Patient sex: M
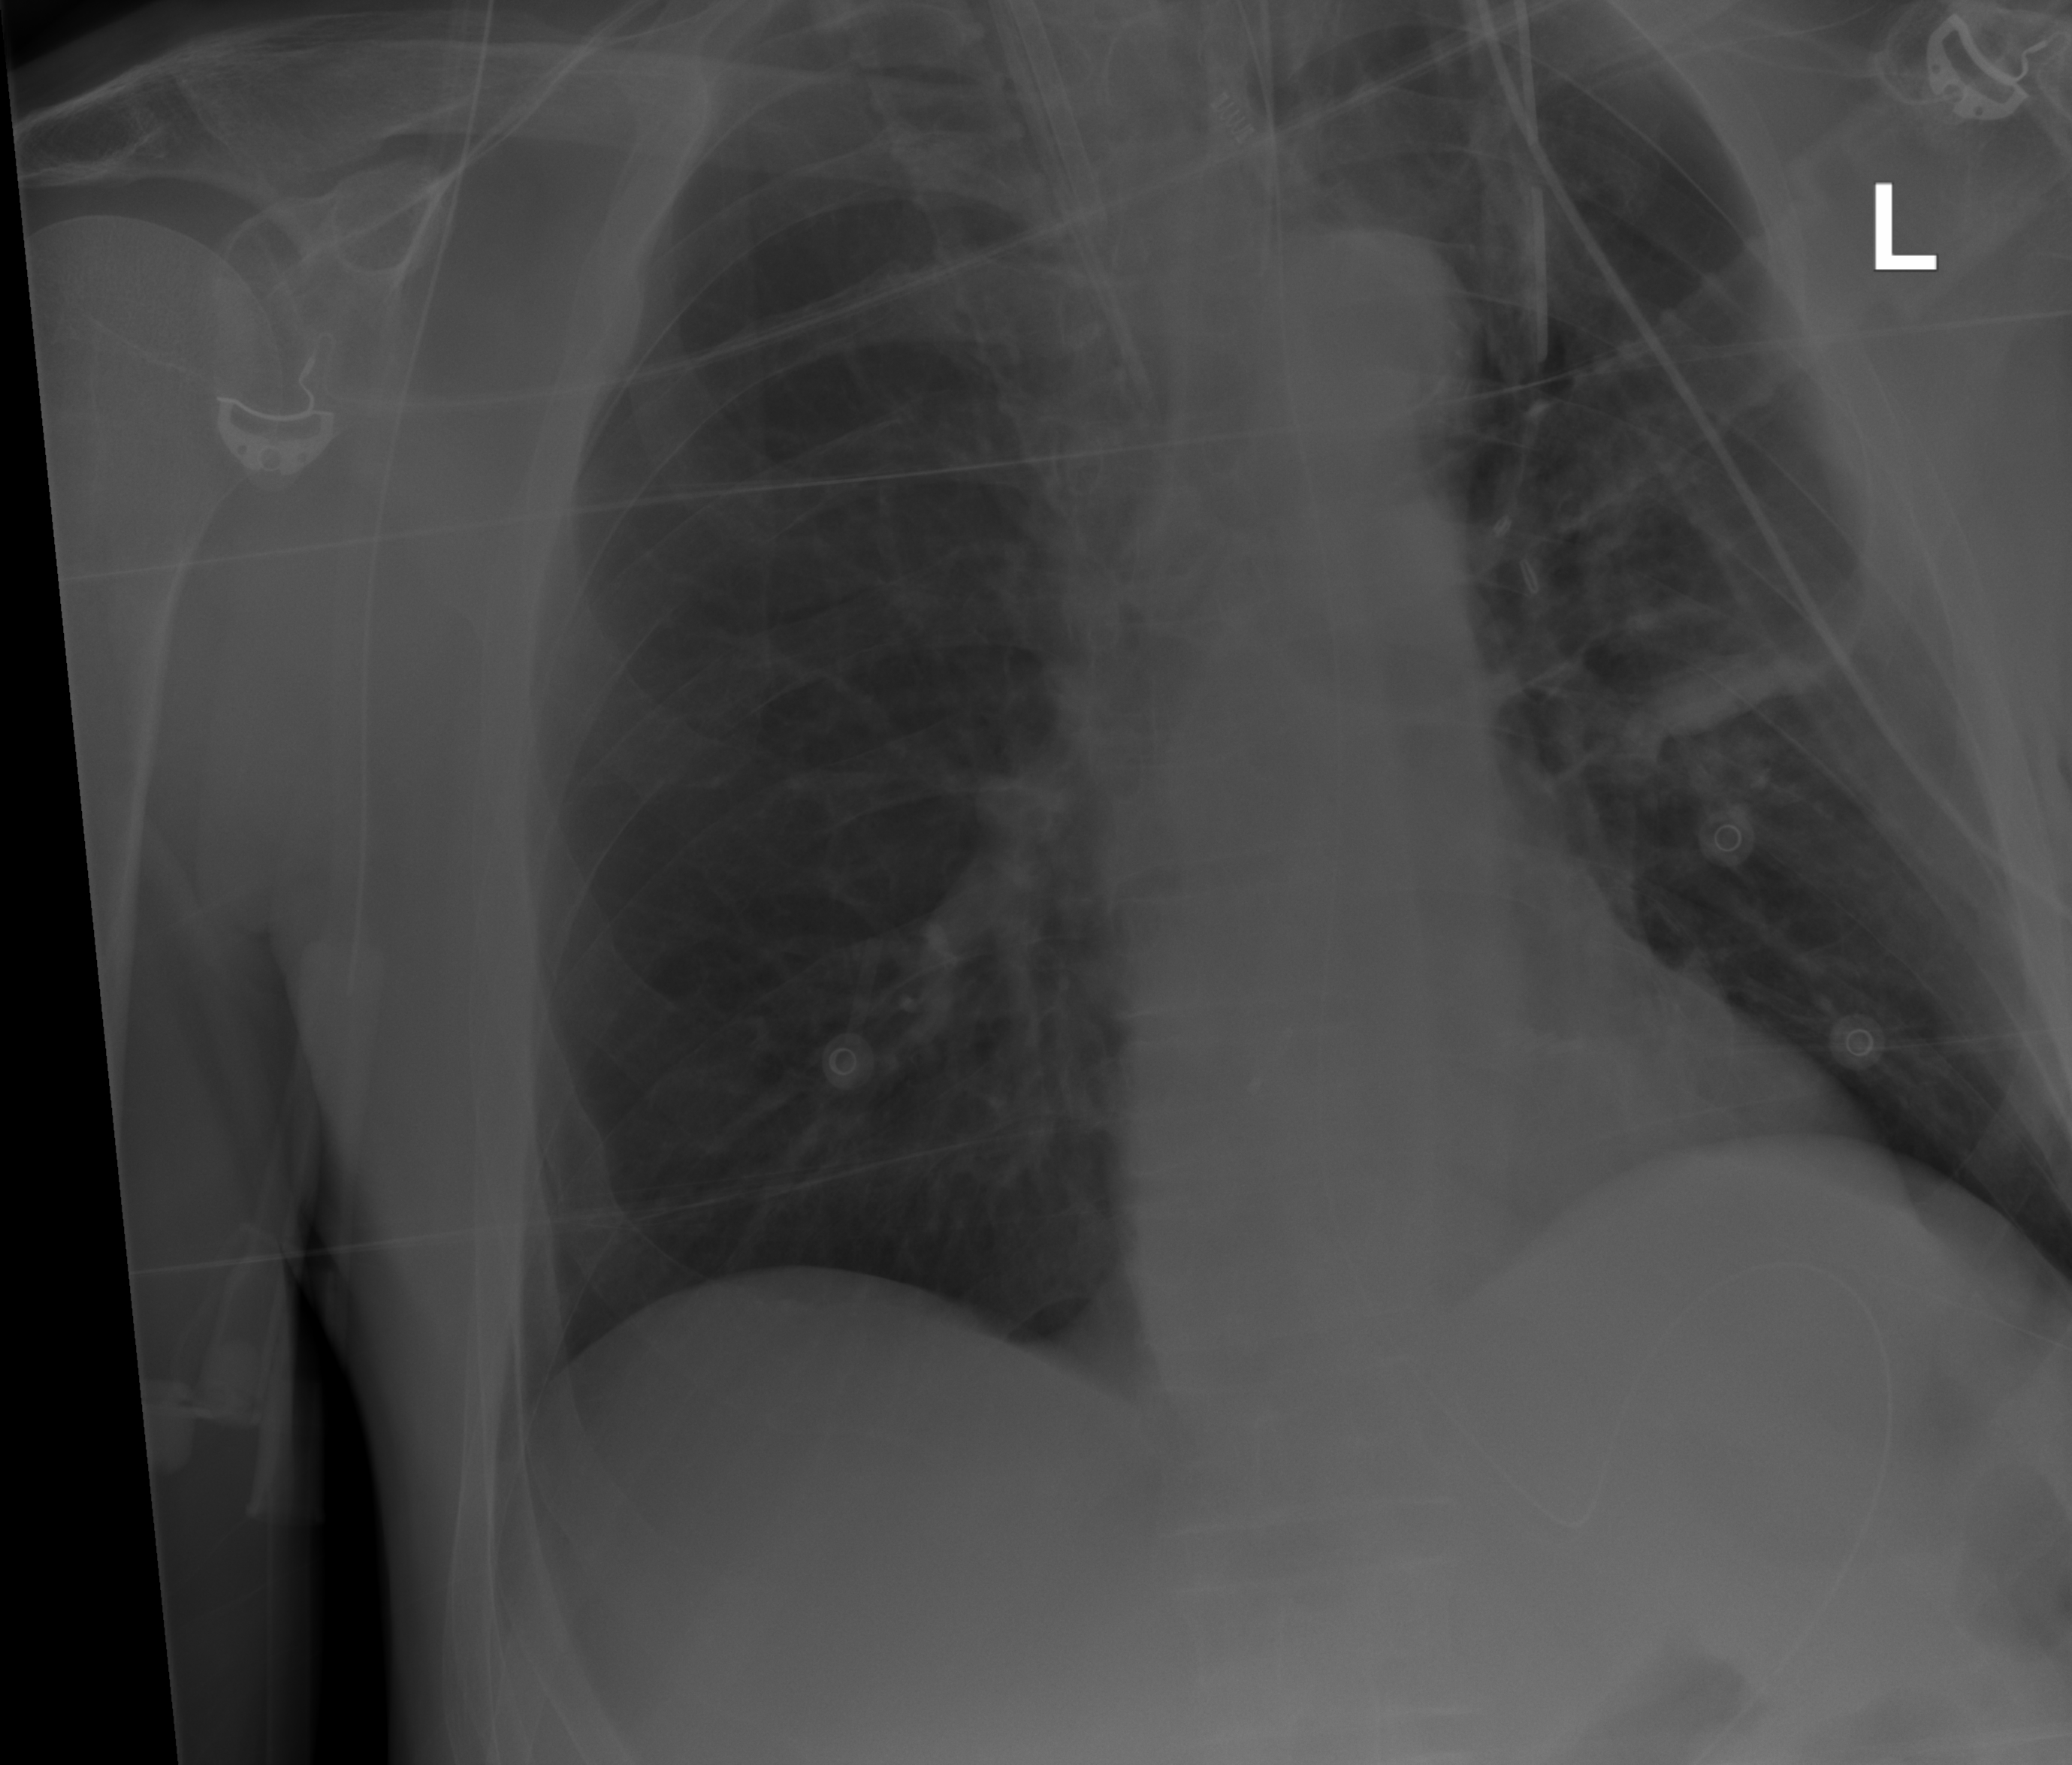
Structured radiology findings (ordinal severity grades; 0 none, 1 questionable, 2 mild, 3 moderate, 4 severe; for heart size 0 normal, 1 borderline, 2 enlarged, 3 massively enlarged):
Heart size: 0
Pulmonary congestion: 0
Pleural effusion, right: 0
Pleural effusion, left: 0
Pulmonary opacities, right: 0
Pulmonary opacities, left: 0
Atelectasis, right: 0
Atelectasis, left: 2